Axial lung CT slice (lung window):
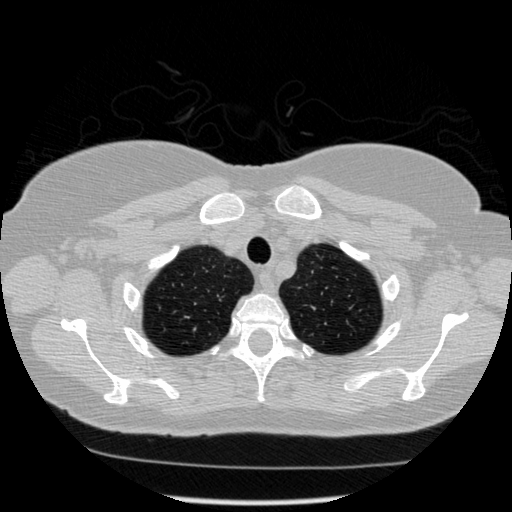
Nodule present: no